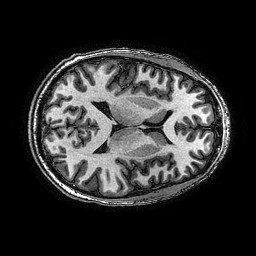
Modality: T1w
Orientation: axial
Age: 36
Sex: male
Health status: healthy